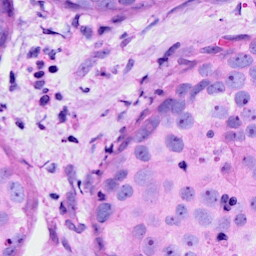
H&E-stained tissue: Breast